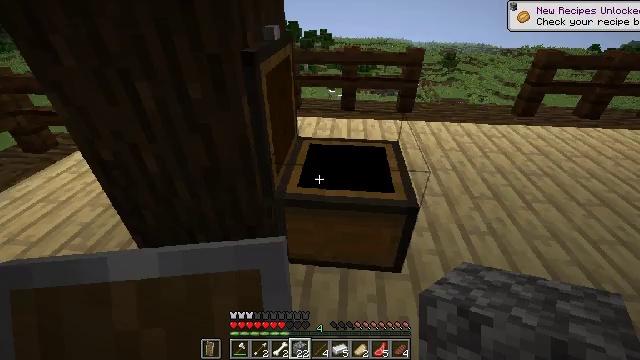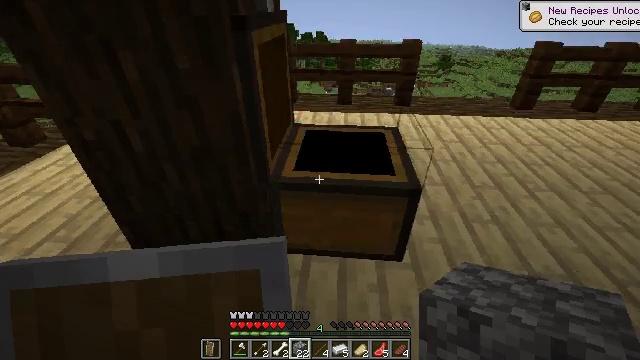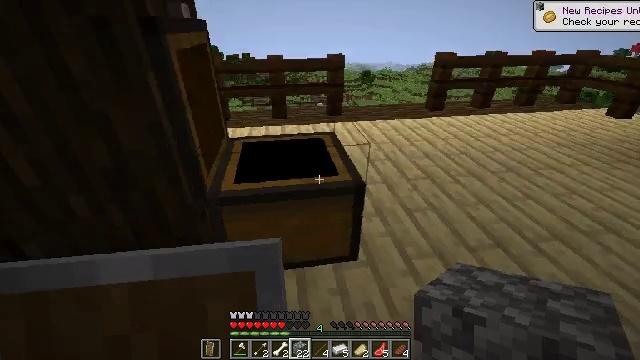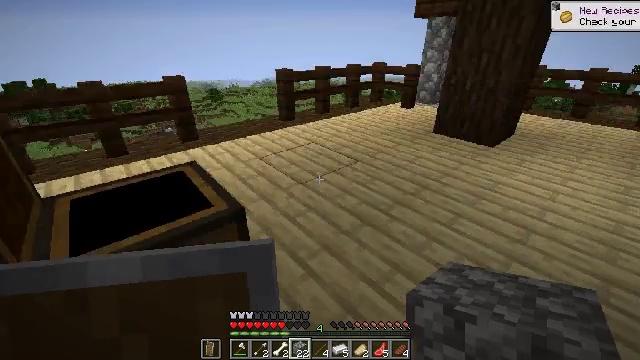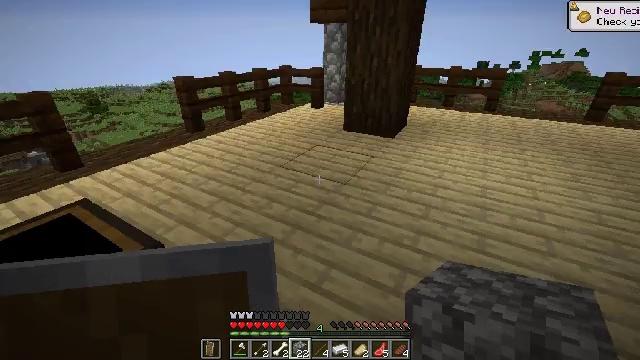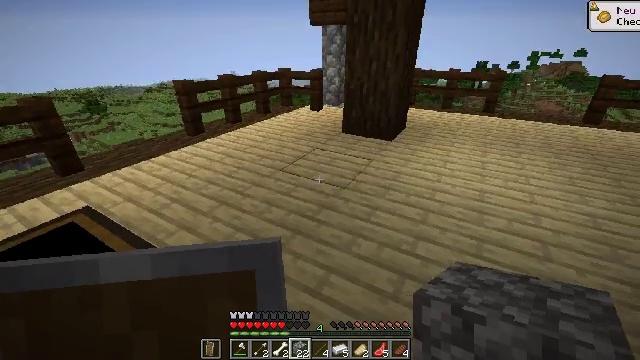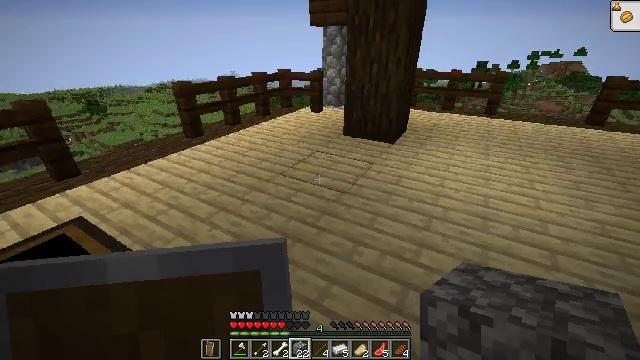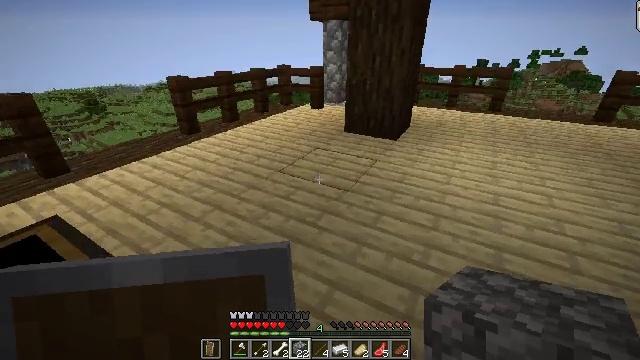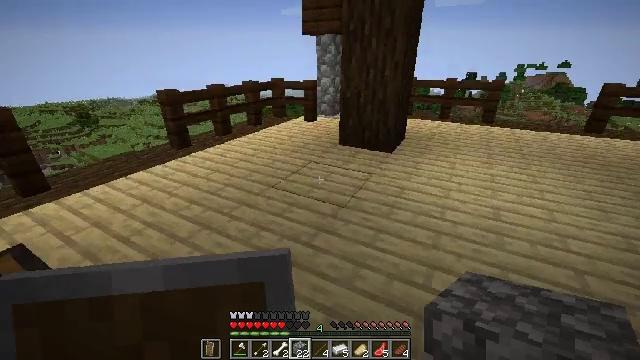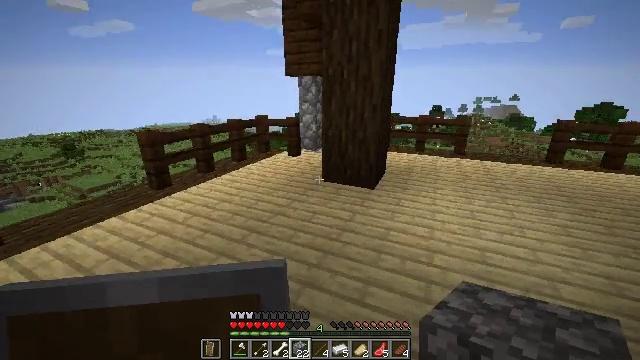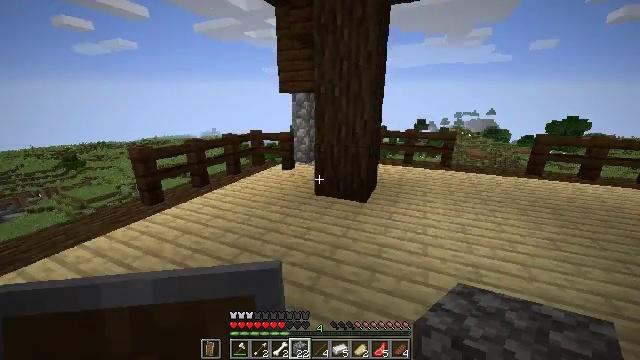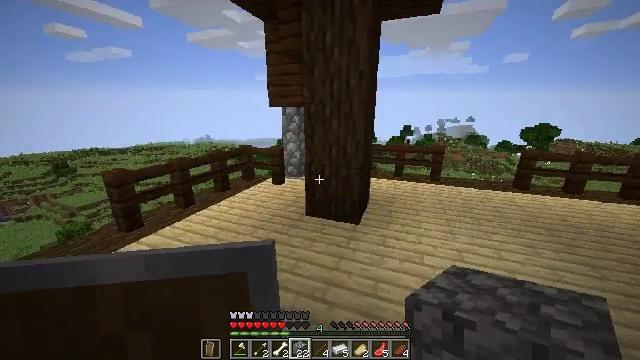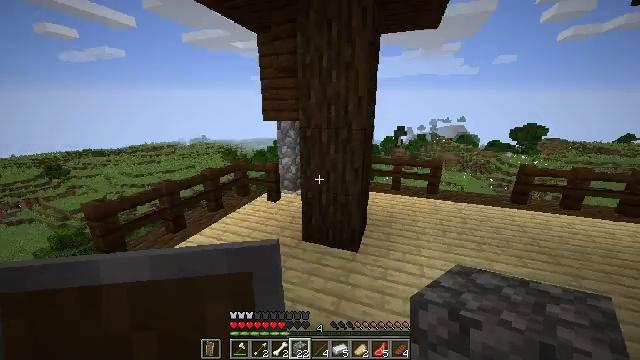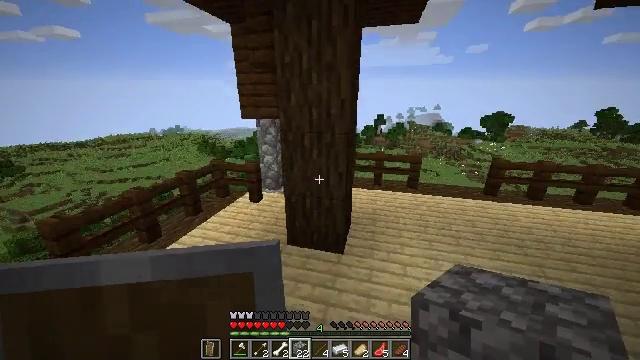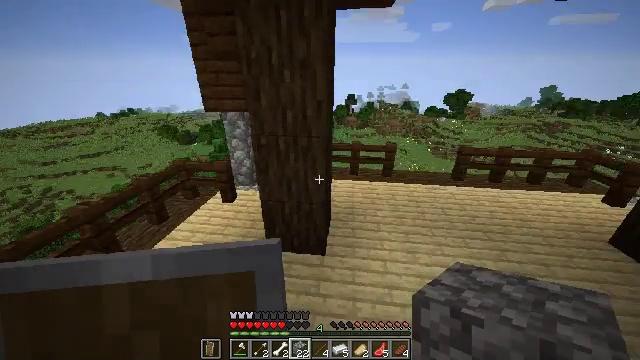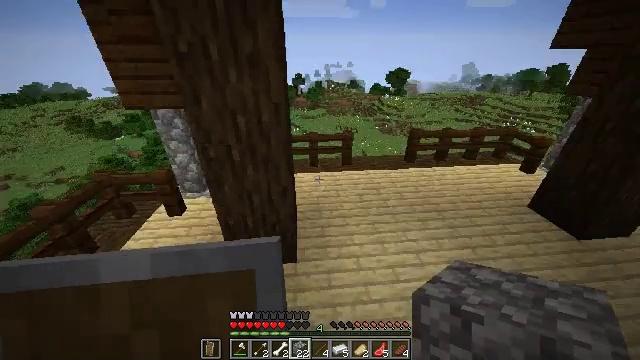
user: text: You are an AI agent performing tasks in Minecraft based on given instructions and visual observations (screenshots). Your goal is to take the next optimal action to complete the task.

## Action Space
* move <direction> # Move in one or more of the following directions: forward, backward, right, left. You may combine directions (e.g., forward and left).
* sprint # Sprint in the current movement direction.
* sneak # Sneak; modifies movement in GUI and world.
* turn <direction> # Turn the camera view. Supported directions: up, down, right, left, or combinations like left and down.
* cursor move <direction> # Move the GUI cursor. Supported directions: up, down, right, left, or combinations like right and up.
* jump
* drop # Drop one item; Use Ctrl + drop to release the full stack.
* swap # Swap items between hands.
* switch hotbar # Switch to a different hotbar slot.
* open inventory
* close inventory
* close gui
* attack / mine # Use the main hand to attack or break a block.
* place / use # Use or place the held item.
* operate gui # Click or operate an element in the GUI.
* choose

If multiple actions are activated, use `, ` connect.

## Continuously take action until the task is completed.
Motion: motion action
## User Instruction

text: Gather materials from the dark oak fence.
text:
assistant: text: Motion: sneak, close gui
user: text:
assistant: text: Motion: turn right and up, open inventory
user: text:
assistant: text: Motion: turn right and up
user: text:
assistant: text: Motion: turn right
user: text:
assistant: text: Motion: no_op
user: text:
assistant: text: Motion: move forward
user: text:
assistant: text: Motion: move forward
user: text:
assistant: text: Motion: move forward, sprint, turn right and up
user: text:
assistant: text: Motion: move forward, sprint, turn right and up
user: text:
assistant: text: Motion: move forward, sprint, turn right and up
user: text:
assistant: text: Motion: move forward, sprint, turn right, jump
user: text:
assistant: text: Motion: move forward, sprint, turn right, jump
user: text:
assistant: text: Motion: move forward, sprint, turn right and down, jump
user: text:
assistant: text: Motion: move forward, sprint, turn right and down, jump
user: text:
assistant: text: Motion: move forward, sprint, turn right and down, jump
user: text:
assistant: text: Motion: move forward, sprint, turn right and down, jump
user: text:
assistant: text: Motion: move forward, sprint, turn right
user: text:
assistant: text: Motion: move forward, sprint, turn right
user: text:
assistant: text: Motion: move forward and move right, sprint
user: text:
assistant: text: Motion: move forward and move right, sprint
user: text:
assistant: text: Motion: move forward and move right, sprint
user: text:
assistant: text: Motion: move forward and move right, sprint, turn left
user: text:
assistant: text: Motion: move forward and move right, sprint, turn left and down
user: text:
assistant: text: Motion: move forward and move right, sprint, turn left and down
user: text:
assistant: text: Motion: move forward, sprint
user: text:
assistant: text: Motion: move forward, sprint, turn left
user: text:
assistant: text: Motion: move forward, sprint
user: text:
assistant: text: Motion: move forward, sprint
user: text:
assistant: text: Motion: move forward, sprint
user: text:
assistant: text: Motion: move forward, sprint